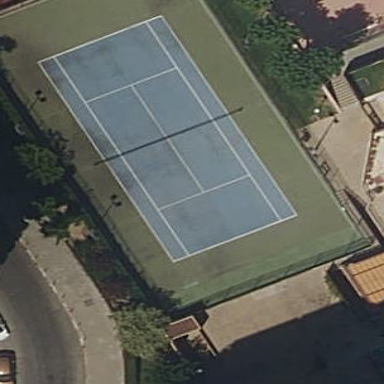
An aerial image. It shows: Tennis court on pitch designated for leisure land.